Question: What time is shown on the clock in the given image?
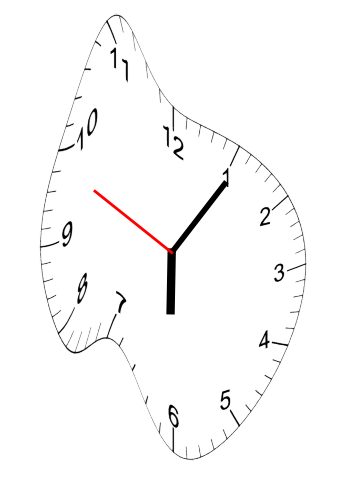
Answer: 06:05:49